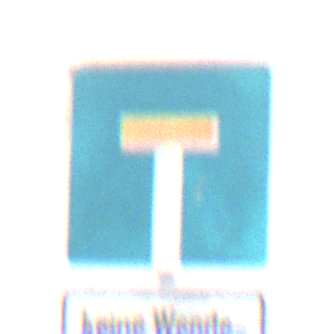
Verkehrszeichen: Sackgasse
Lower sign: HinweisGeaenderteVorfahrtVerkehrsfuehrungVerkehrsregelung3
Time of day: MorningAfternoon
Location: Outdoor (Nature)
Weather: Overcast
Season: Winter
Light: Natural